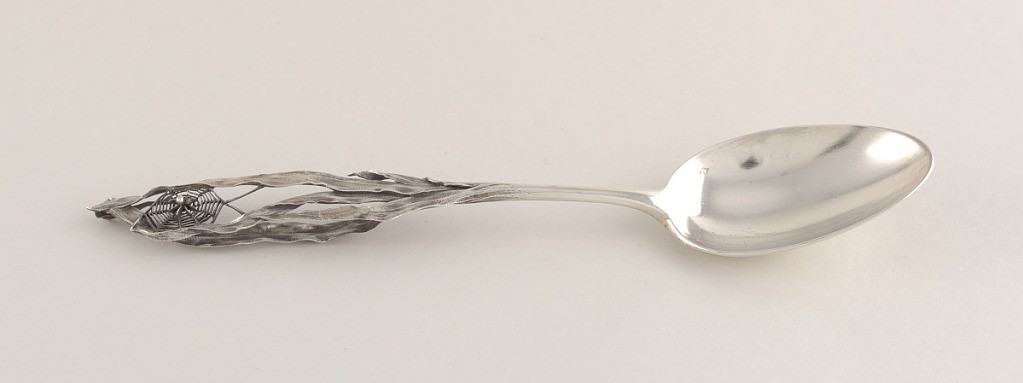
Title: Dessert Spoon with Leaf and Spiderweb
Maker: Charles Victor Gibert, French
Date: ca. 1890
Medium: silver
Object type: spoon
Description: Oval bowl with plain narrow stem. Stem splits to form four long and thin linear leaves as handle, with spider web suspended between them, and spider applied to center of web.